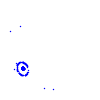
Particle: pion